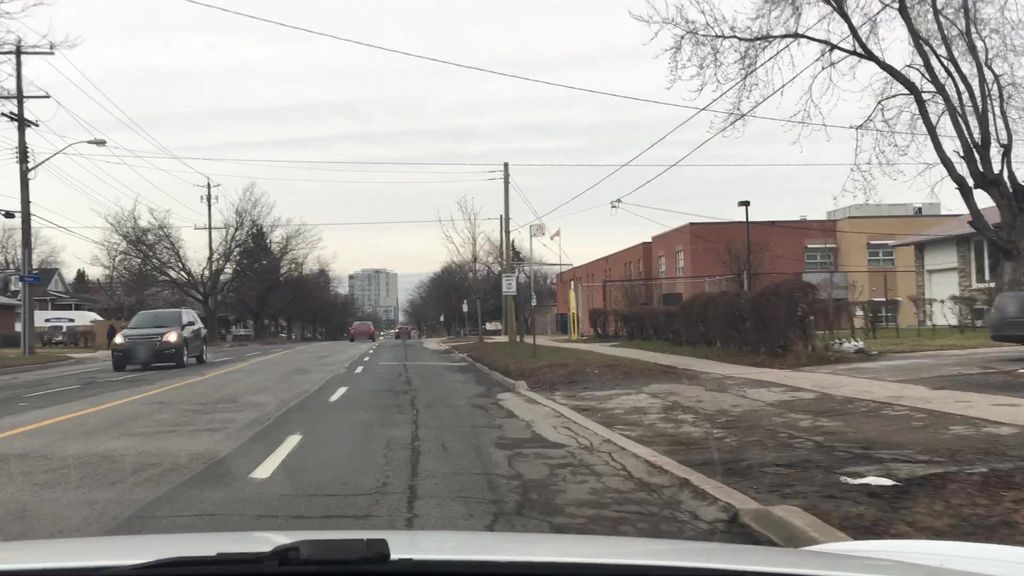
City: toronto